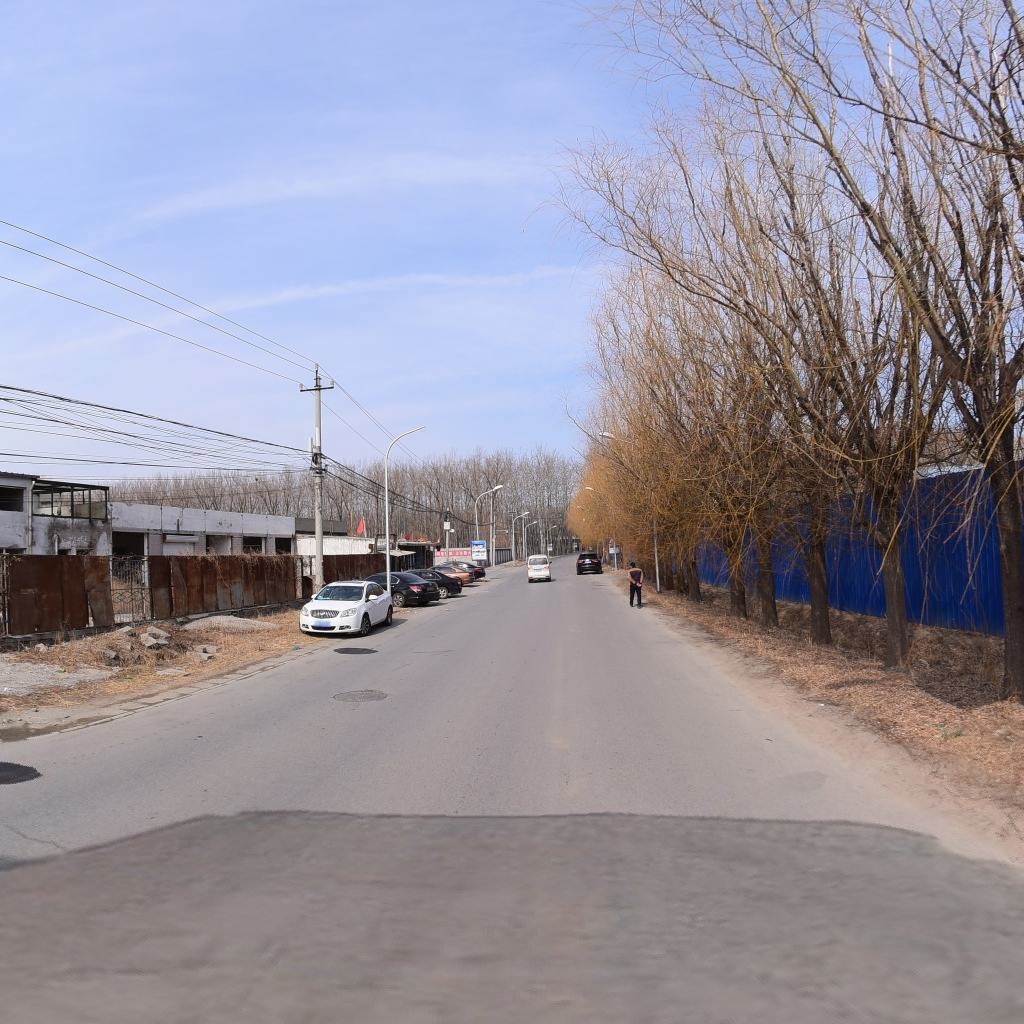
Region: Chaoyang
Road damage annotations: transverse crack, manhole cover